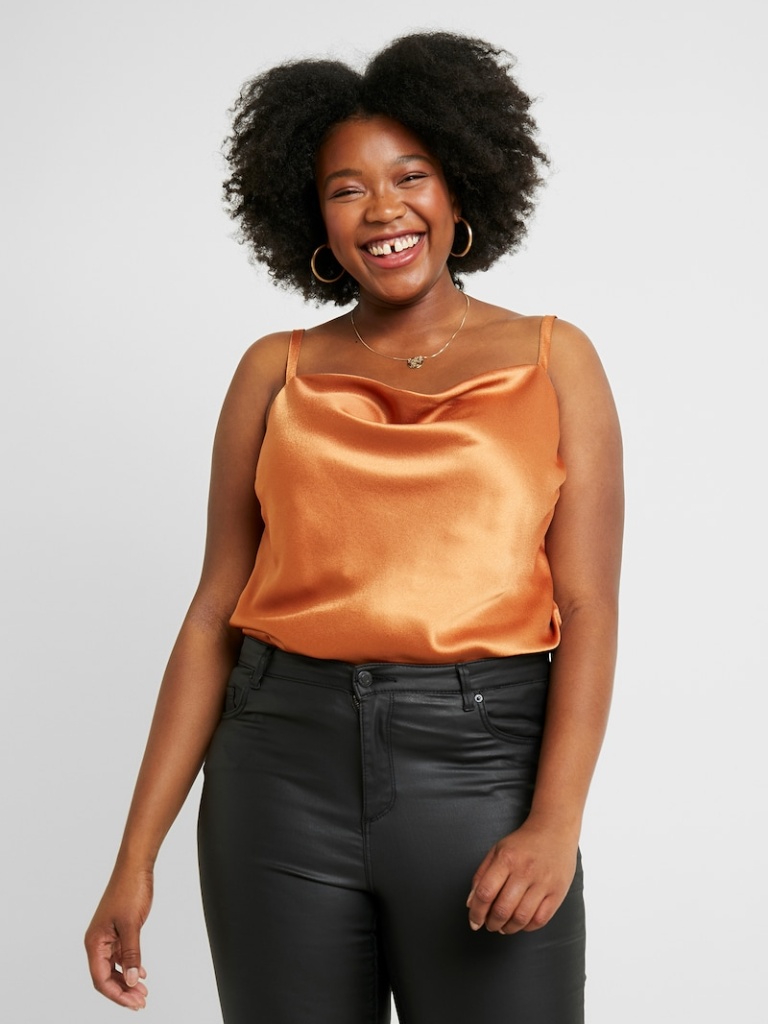
satin relaxed sleeveless hip length Untucked cowl camisole